Question: I'm using the 'party' package in 'R' to create a decision tree with some data. My dependent variable has some long strings and so the horizontal presentation of the x-axis labels means that all levels of my dependent variable are not showing.
Using the 'survey' data from the 'MASS' package as a trivial example, with the 'party' package loaded:
'''
data(survey)
#remove missing value
survey2 <- subset(survey, !is.na(Clap))
TreeResults <- ctree(Clap ~ Sex + Exer + Smoke, data=survey2)
plot(TreeResults)
'''
The labels I wish to rotate are for 'Clap', and I would like these to print at 45 degrees for each node. My real data has two terminal nodes, just like this example.
I have looked at 'node_barplot' and I cannot see an option within there to modify the orientation of the x-axis labels.
Could someone advise how to do the label reorientation?
Thanks in advance.
Update: printing the labels up the sides as per the suggestion produced this plot:

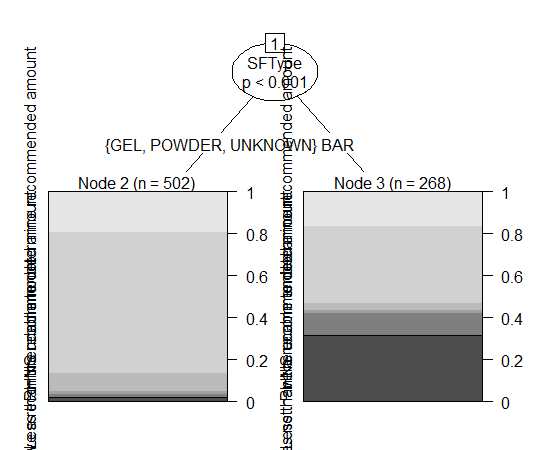
Answer: Did you want something like?
'''
plot(TreeResults,tp_args = list(beside=F))
'''
UPDATE OP indicated this was not appropriate.
Unfortunately I cant see an easy fix. You can redefine the 'node_barplot()' function as follows:
'''
altbp<-function (ctreeobj, col = "black", fill = NULL, beside = NULL,
ymax = NULL, ylines = NULL, widths = 1, gap = NULL, reverse = NULL,
id = TRUE,rot=45)
{
getMaxPred <- function(x) {
mp <- max(x$prediction)
mpl <- ifelse(x$terminal, 0, getMaxPred(x$left))
mpr <- ifelse(x$terminal, 0, getMaxPred(x$right))
return(max(c(mp, mpl, mpr)))
}
y <- response(ctreeobj)[[1]]
if (is.factor(y) || class(y) == "was_ordered") {
ylevels <- levels(y)
if (is.null(beside))
beside <- if (length(ylevels) < 3)
FALSE
else TRUE
if (is.null(ymax))
ymax <- if (beside)
1.1
else 1
if (is.null(gap))
gap <- if (beside)
0.1
else 0
}
else {
if (is.null(beside))
beside <- FALSE
if (is.null(ymax))
ymax <- getMaxPred(ctreeobj@tree) * 1.1
ylevels <- seq(along = ctreeobj@tree$prediction)
if (length(ylevels) < 2)
ylevels <- ""
if (is.null(gap))
gap <- 1
}
if (is.null(reverse))
reverse <- !beside
if (is.null(fill))
fill <- gray.colors(length(ylevels))
if (is.null(ylines))
ylines <- if (beside)
c(3, 2)
else c(1.5, 2.5)
rval <- function(node) {
pred <- node$prediction
if (reverse) {
pred <- rev(pred)
ylevels <- rev(ylevels)
}
np <- length(pred)
nc <- if (beside)
np
else 1
fill <- rep(fill, length.out = np)
widths <- rep(widths, length.out = nc)
col <- rep(col, length.out = nc)
ylines <- rep(ylines, length.out = 2)
gap <- gap * sum(widths)
yscale <- c(0, ymax)
xscale <- c(0, sum(widths) + (nc + 1) * gap)
top_vp <- viewport(layout = grid.layout(nrow = 2, ncol = 3,
widths = unit(c(ylines[1], 1, ylines[2]), c("lines",
"null", "lines")), heights = unit(c(1, 1), c("lines",
"null"))), width = unit(1, "npc"), height = unit(1,
"npc") - unit(2, "lines"), name = paste("node_barplot",
node$nodeID, sep = ""))
pushViewport(top_vp)
grid.rect(gp = gpar(fill = "white", col = 0))
top <- viewport(layout.pos.col = 2, layout.pos.row = 1)
pushViewport(top)
mainlab <- paste(ifelse(id, paste("Node", node$nodeID,
"(n = "), "n = "), sum(node$weights), ifelse(id,
")", ""), sep = "")
grid.text(mainlab)
popViewport()
plot <- viewport(layout.pos.col = 2, layout.pos.row = 2,
xscale = xscale, yscale = yscale, name = paste("node_barplot",
node$nodeID, "plot", sep = ""))
pushViewport(plot)
if (beside) {
xcenter <- cumsum(widths + gap) - widths/2
for (i in 1:np) {
grid.rect(x = xcenter[i], y = 0, height = pred[i],
width = widths[i], just = c("center", "bottom"),
default.units = "native", gp = gpar(col = col[i],
fill = fill[i]))
}
if (length(xcenter) > 1)
grid.xaxis(at = xcenter, label = FALSE)
grid.text(ylevels, x = xcenter, y = unit(-1, "lines"),
just = c("center", "top"), default.units = "native",
check.overlap = TRUE,rot=rot)
grid.yaxis()
}
else {
ycenter <- cumsum(pred) - pred
for (i in 1:np) {
grid.rect(x = xscale[2]/2, y = ycenter[i], height = min(pred[i],
ymax - ycenter[i]), width = widths[1], just = c("center",
"bottom"), default.units = "native", gp = gpar(col = col[i],
fill = fill[i]))
}
if (np > 1) {
grid.text(ylevels[1], x = unit(-1, "lines"),
y = 0, just = c("left", "center"), rot = 90,
default.units = "native", check.overlap = TRUE)
grid.text(ylevels[np], x = unit(-1, "lines"),
y = ymax, just = c("right", "center"), rot = 90,
default.units = "native", check.overlap = TRUE)
}
if (np > 2) {
grid.text(ylevels[-c(1, np)], x = unit(-1, "lines"),
y = ycenter[-c(1, np)], just = "center", rot = 90,
default.units = "native", check.overlap = TRUE)
}
grid.yaxis(main = FALSE)
}
grid.rect(gp = gpar(fill = "transparent"))
upViewport(2)
}
return(rval)
}
'''
all this did was add 'rot=' to the 'grid.text' call when 'beside=T'
then call the following:
'''
plot(TreeResults,terminal_panel=altbp(TreeResults,ylines=1.2, gap=0.05,rot=45))
'''

SUMMARY:
you can hack the 'node_barplot' function a painless way to do it would be as follows:
'''
altbp<-node_barplot
body(altbp)[[8]][[3]][[3]][[23]][[3]][[5]]<-substitute(
grid.text(ylevels, x = xcenter, y = unit(-1, "lines"), just = c("center",
"top"), default.units = "native", check.overlap = TRUE,rot=45)
)
plot(TreeResults,terminal_panel=altbp(TreeResults))
'''
and use the 'altbp' which will rotate text by 45 degrees.